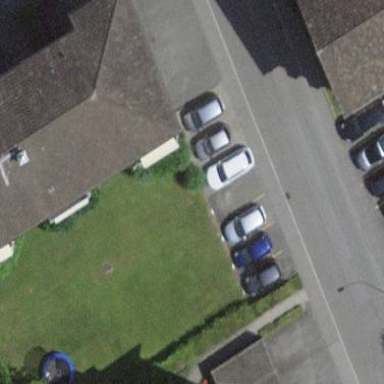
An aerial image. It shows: Street side parking area.